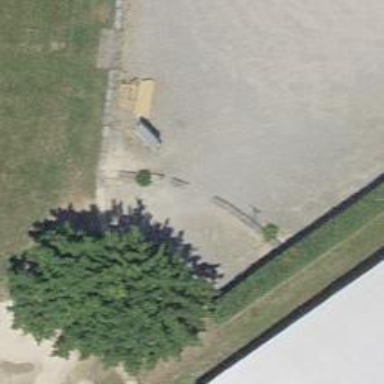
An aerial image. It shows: Red bench.